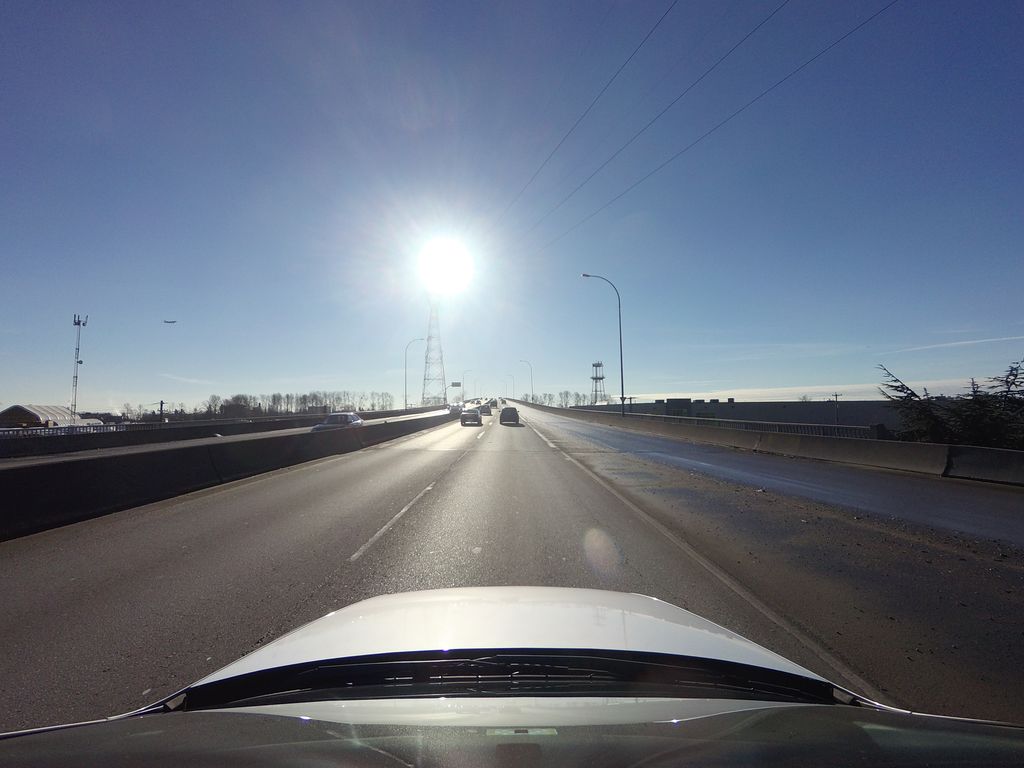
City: vancouver